Question: I have data as listed below in database.

I have following data access layer code that is working for simple scenarios.. But for the above scenario, I need result based on 'employeeID grouping'.. All roles for an employee should come under one Employee object.
How can we achieve this by modifying the following data access code using the generic delegate features of C# ?
Note: I am looking for a solution that does not use 'DataTable' (since DataTable loads all data upfront and is slower than the 'IDataRecord' approach).
1. An Elegant C# Data Access Layer using the Template Pattern and Generics
2. Using C# generics and factory classes to map IDataReader to POCO
'''
public class Role
{
public int RoleID { get; set; }
public string RoleName { get; set; }
}
public class Employee
{
public int EmployeeID { get; set; }
public string EmployeeName { get; set; }
public List<Role> Roles { get; set; }
//IDataRecord Provides access to the column values within each row for a DataReader
//IDataRecord is implemented by .NET Framework data providers that access relational databases.
//Factory Method
public static Employee EmployeeFactory(IDataRecord record)
{
return new Employee
{
EmployeeID = (int)record[0],
EmployeeName = (string)record[1]
};
}
}
'''
'''
public class MyCommonDAL
{
public static IEnumerable<T> ExecuteQueryGenericApproach<T>(string commandText, List<SqlParameter> commandParameters, Func<IDataRecord, T> factoryMethod)
{
string connectionString = @"Server=TRVMVSDDVXXXX;Database=AS400_Source;User Id=XXXXXXXX;Password=XXXXXXX";
//Action, Func and Predicate are pre-defined Generic delegates.
//So as delegate they can point to functions with specified signature.
using (SqlConnection connection = new SqlConnection(connectionString))
{
using (SqlCommand command = new SqlCommand())
{
command.Connection = connection;
command.CommandType = CommandType.Text;
command.CommandText = commandText;
command.CommandTimeout = 0;
command.Parameters.AddRange(commandParameters.ToArray());
connection.Open();
using (var rdr = command.ExecuteReader())
{
while (rdr.Read())
{
yield return factoryMethod(rdr);
}
rdr.Close();
}
}
}
}
}
'''
'''
public class MyEmployeeDAL
{
public List<Employee> GetEmployees(string excludedEmployee)
{
List<SqlParameter> commandParameters = new List<SqlParameter>()
{
new SqlParameter {ParameterName = "@ExcludedEmployee",
Value = excludedEmployee,
SqlDbType = SqlDbType.VarChar}
};
string commandText = @"SELECT E.EmployeeID,E.EmployeeName,R.RoleID,R.RoleName FROM dbo.EmployeeRole ER
INNER JOIN dbo.Employee E ON E.EmployeeID= ER.EmployeeID
INNER JOIN dbo.[Role] R ON R.RoleID= Er.RoleID
WHERE EmployeeName <> @ExcludedEmployee";
IEnumerable<Employee> employees = MyCommonDAL.ExecuteQueryGenericApproach<Employee>(commandText, commandParameters, Employee.EmployeeFactory);
return employees.ToList();
}
}
'''
Client
'''
static void Main(string[] args)
{
MyEmployeeDAL logDAL = new MyEmployeeDAL();
List<Employee> logSeverities = logDAL.GetEmployees("test");
}
'''
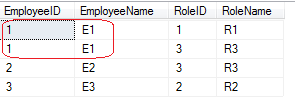
Answer: You should add new flat class
'''
public class RoleAndEmployee
{
public int RoleID { get; set; }
public string RoleName { get; set; }
public int EmployeeID { get; set; }
public string EmployeeName { get; set; }
public static Employee EmployeeFactory(IDataRecord record)
{
return new RoleAndEmployee
{
EmployeeID = (int)record[0],
EmployeeName = (string)record[1],
RoleID = (int)record[2],
RoleName = (string)record[3]
};
}
}
'''
and call (i hope, i write it correct without IDE):
'''
IEnumerable<Employee> employees = MyCommonDAL.ExecuteQueryGenericApproach<RoleAndEmployee>(commandText, commandParameters, RoleAndEmployee.EmployeeFactory)
.GroupBy(c=>new {c.EmployeeId, c.EmployeeName}, c=>new{c.RoleId, c.RoleName})
.Select(k=>new Employee{EmployeeId=k.Key.EmployeeId, EmployeeName= k.Key.EmployeeName, Roles = k.ToList()});
'''
If you don't want introduce flat class, you can use next approach:
'''
public static Employee EmployeeFactory(IDataRecord record)
{
var employee = new Employee
{
EmployeeID = (int)record[0],
EmployeeName = (string)record[1],
Roles = new List<Role>()
};
employee.Roles.Add(new Role{RoleID = (int)record[2], roleName=(string)record[3]});
return employee;
}
IEnumerable<Employee> employees = MyCommonDAL.ExecuteQueryGenericApproach
<Employee>(commandText, commandParameters, Employee.EmployeeFactory)
.GroupBy(
x => new { x.EmployeeID, x.EmployeeName},
(key, group) =>
new Employee
{
EmployeeId=key.EmployeeID,
EmployeeName=key.EmployeeName,
Roles = group.SelectMany(v => v.Roles).ToList()
}).ToList();
'''